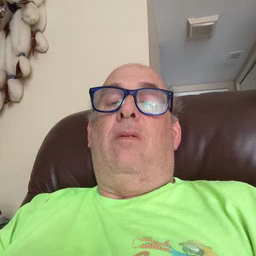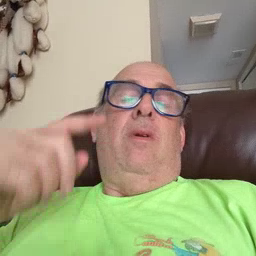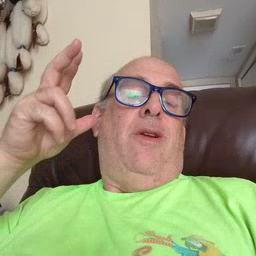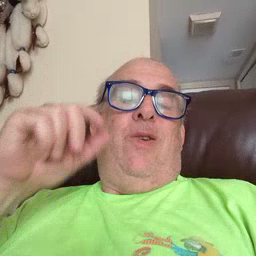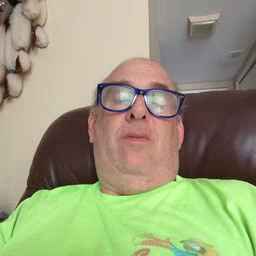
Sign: hear